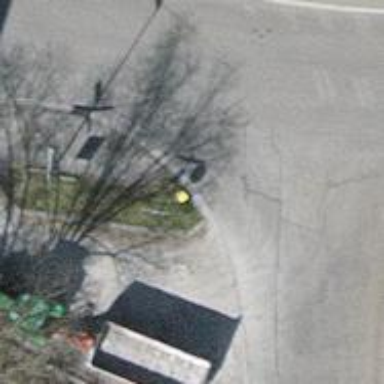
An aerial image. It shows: Post box.